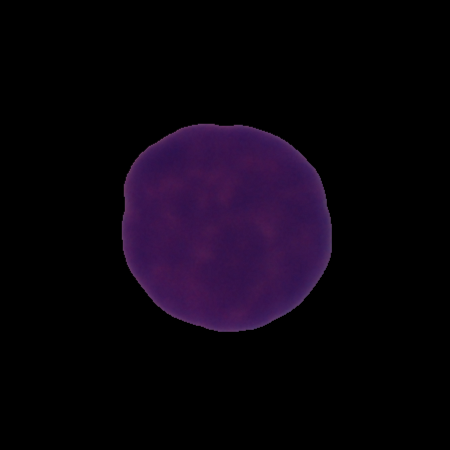
Label: cancer